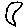
Label: moon